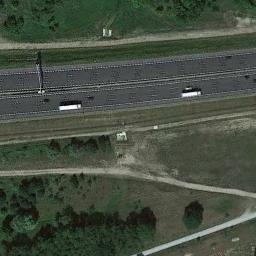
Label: freeway